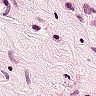
Metastatic tissue present: no